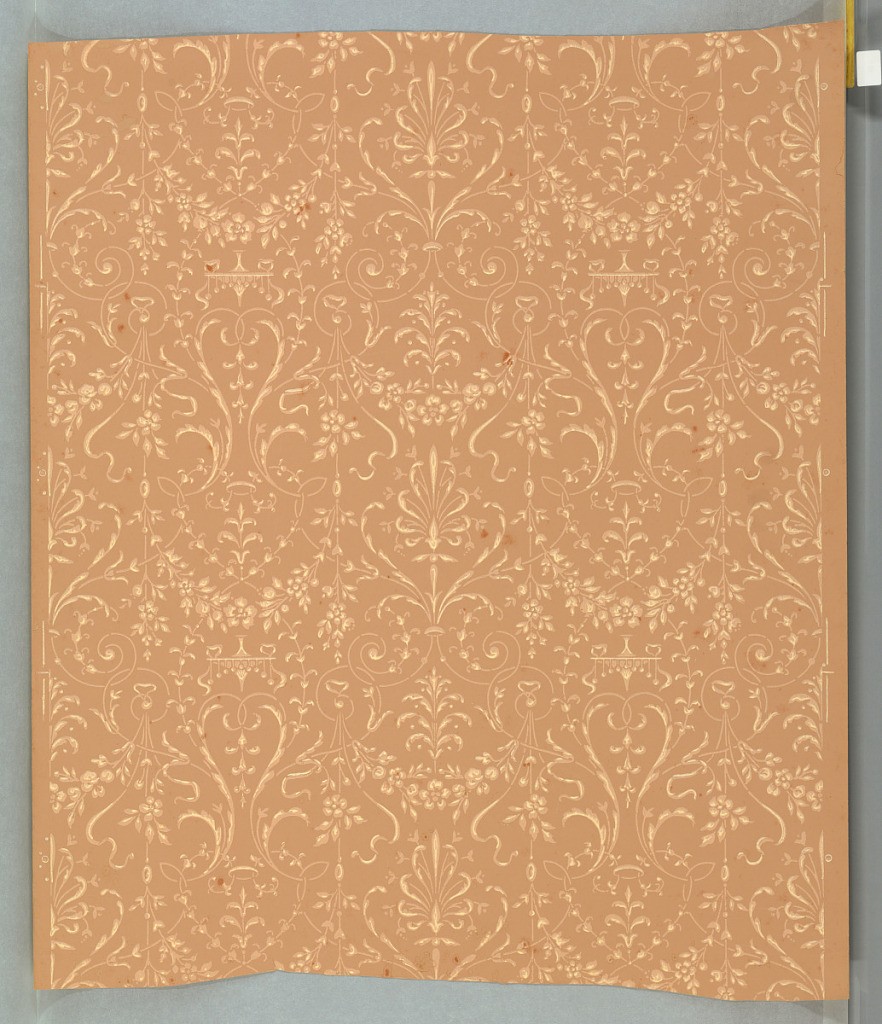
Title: Sidewall
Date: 1890–1910
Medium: Machine-printed
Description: Small-scale arabesque pattern with anthemion. Printed in pink and creamy white on deeper pink ground.